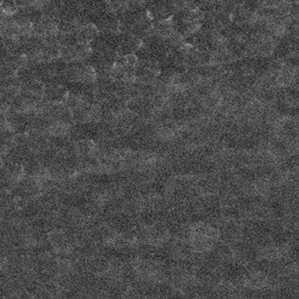
Label: frost